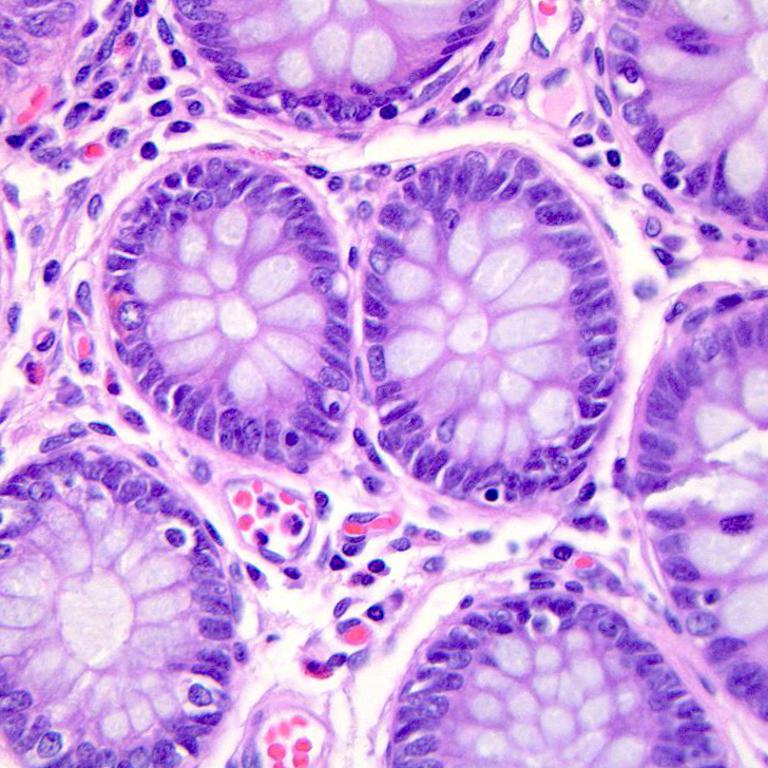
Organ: colon
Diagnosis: benign